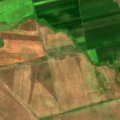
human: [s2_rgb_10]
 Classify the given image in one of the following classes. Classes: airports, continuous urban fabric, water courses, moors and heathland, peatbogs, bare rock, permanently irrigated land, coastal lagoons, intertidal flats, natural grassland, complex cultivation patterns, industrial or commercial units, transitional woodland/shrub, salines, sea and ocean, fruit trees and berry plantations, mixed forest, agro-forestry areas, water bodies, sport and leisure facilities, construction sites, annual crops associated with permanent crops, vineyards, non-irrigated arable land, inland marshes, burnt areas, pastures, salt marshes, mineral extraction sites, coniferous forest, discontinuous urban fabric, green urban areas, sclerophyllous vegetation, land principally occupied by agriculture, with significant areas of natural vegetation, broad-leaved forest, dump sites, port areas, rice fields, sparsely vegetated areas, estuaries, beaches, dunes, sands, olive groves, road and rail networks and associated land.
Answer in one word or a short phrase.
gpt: non-irrigated arable land, pastures